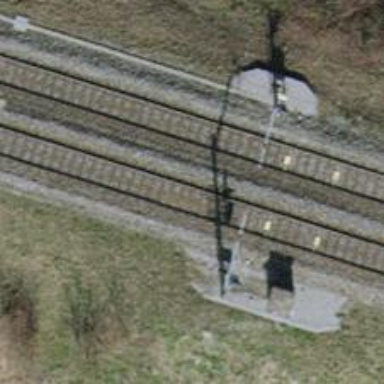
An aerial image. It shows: Railway signal.